Question: Hi I have a requirement in a 'DIV' tag there are tabs loading dynamically from backed.When the tab number exceeds certain width a navigation toggler has to applied similar to Firefox browser as shown below

How can we acheive this in Jquery.Any plugin is available?
Thanks
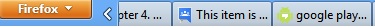
Answer: Maybe this is what you're looking for? <URL>